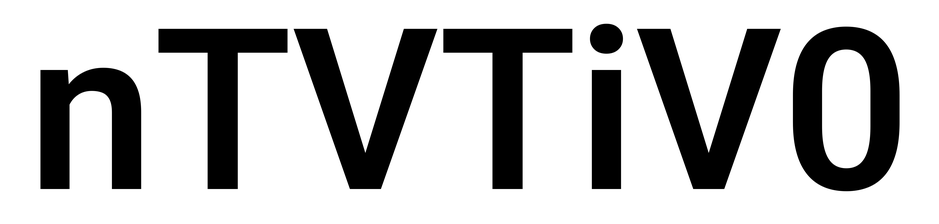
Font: Roboto_SemiBold